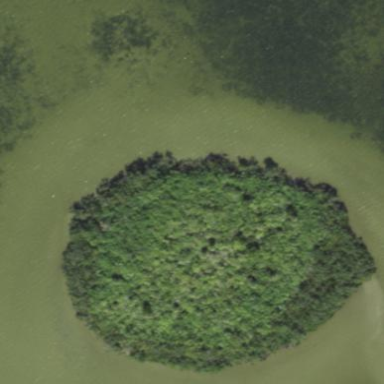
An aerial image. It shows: Islet.